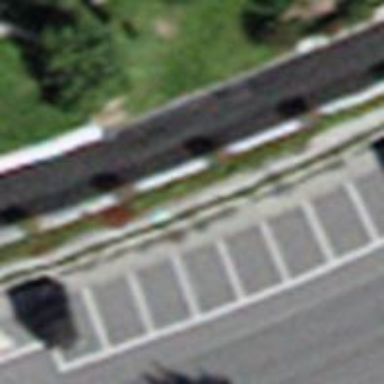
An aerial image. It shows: Parking area with asphalt surface.